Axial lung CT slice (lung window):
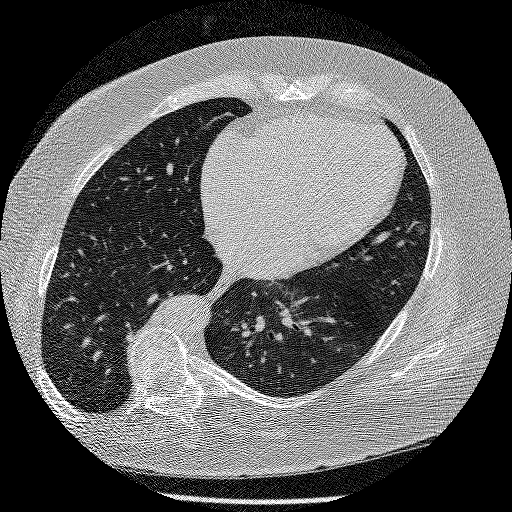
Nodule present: no